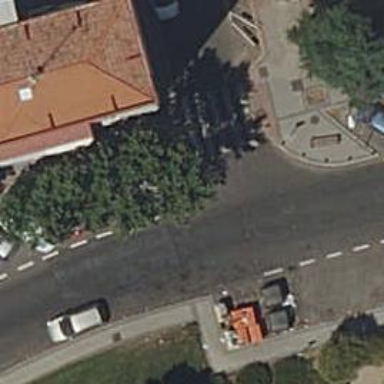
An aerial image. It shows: Bollard barrier.